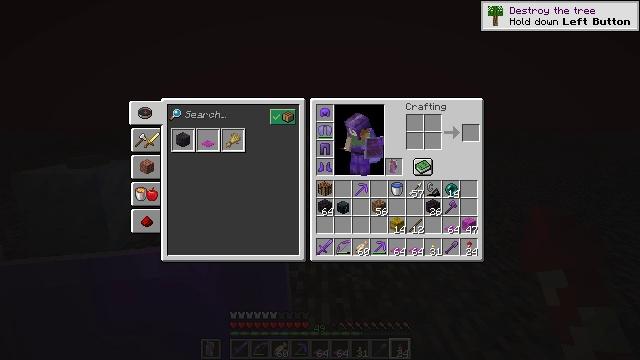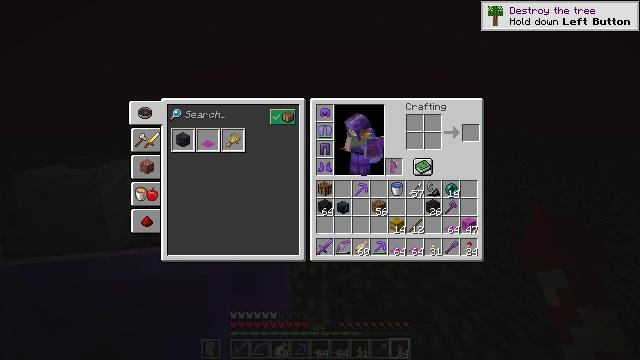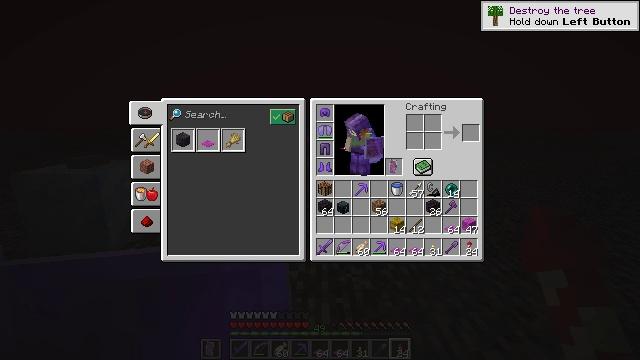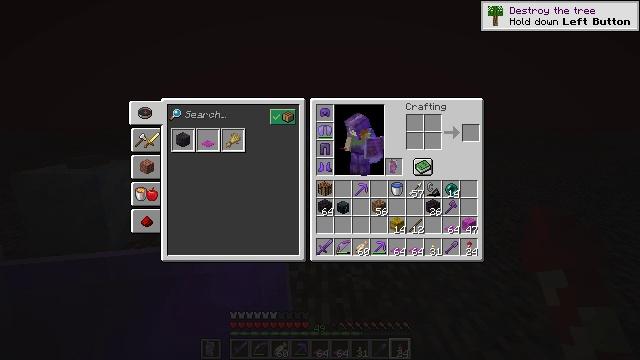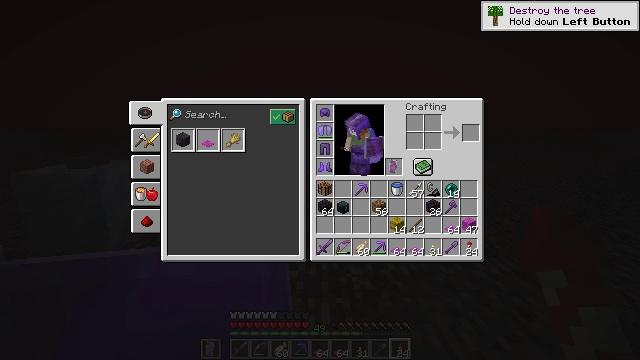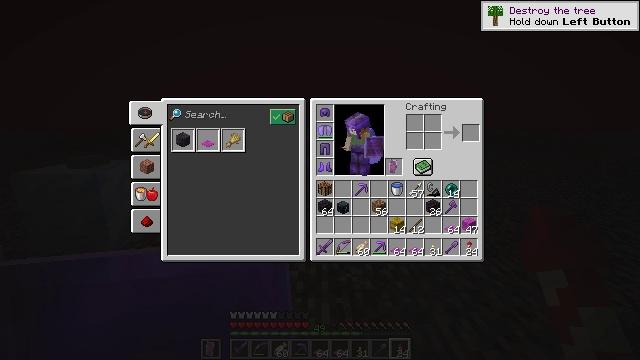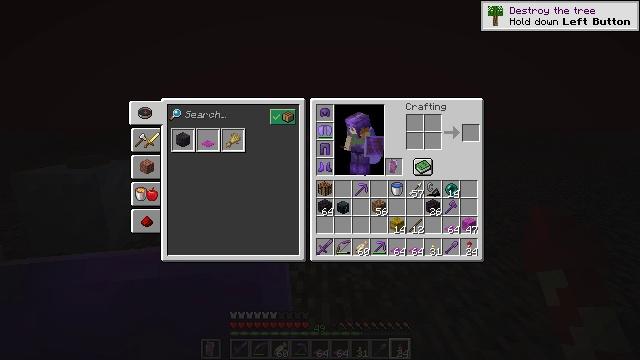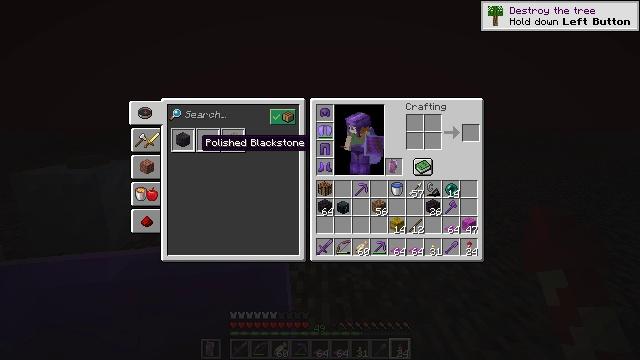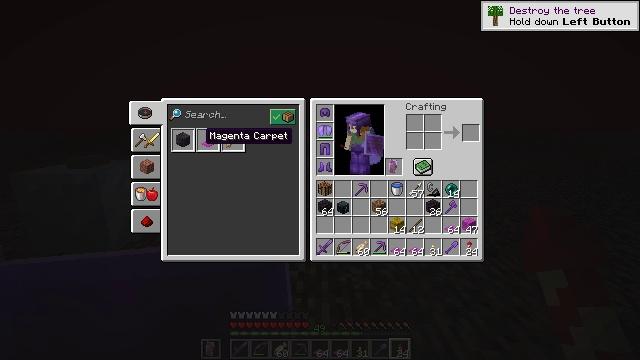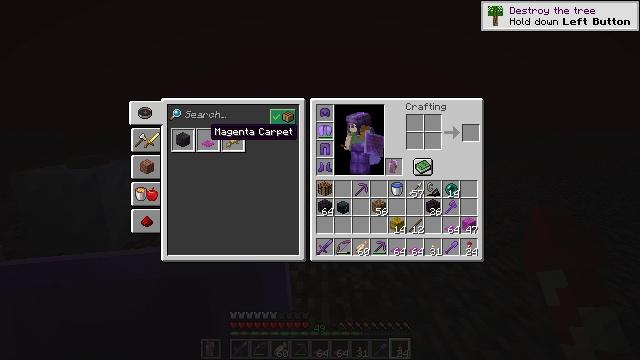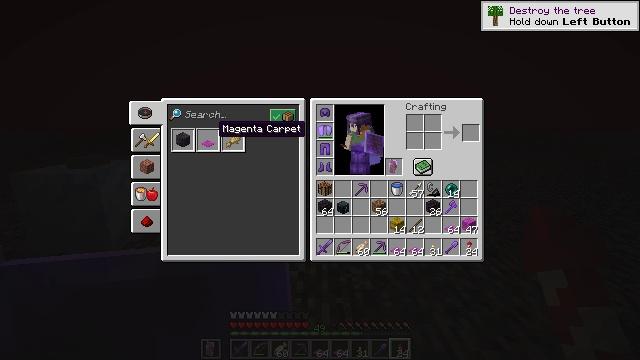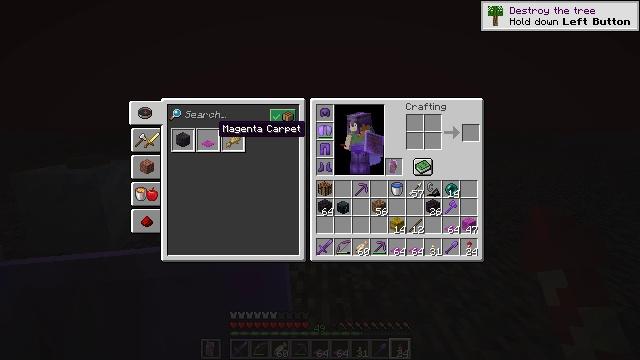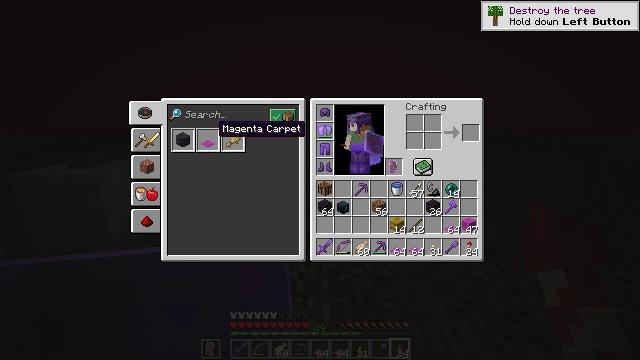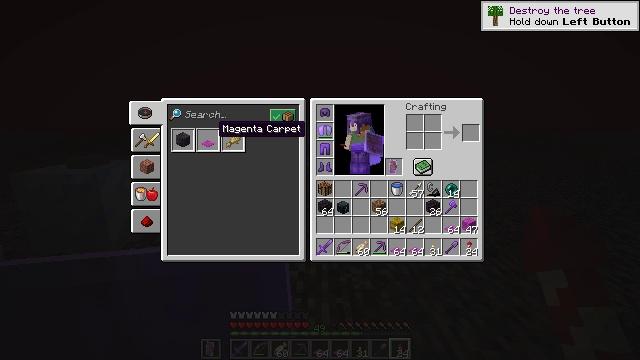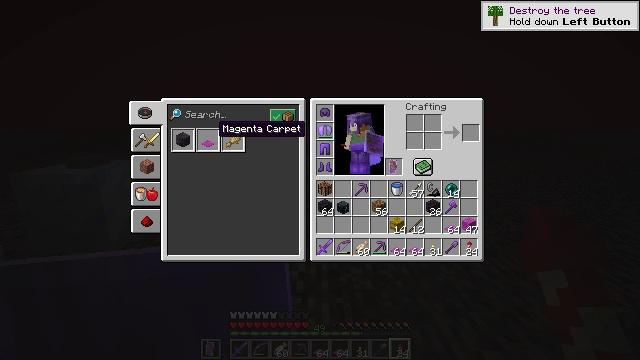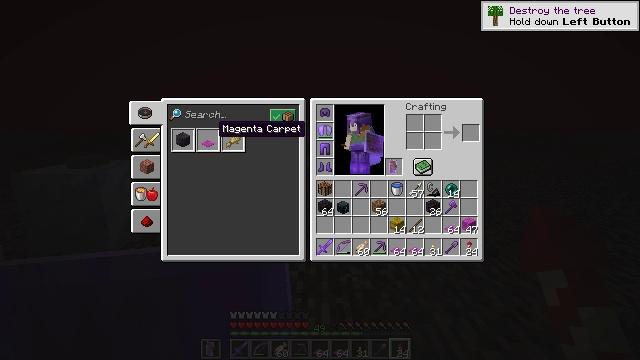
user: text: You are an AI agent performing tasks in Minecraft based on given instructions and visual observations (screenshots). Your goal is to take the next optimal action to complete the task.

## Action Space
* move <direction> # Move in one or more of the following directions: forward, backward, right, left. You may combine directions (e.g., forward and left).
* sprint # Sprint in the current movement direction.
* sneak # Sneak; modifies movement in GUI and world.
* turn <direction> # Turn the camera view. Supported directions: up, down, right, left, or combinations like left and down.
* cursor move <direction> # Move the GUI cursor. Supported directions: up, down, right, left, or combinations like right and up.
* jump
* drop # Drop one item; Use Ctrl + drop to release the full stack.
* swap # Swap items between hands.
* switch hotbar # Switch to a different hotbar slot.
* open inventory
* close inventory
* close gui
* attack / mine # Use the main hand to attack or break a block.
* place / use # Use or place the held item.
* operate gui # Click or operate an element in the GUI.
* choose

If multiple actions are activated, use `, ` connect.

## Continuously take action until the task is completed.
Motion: motion action
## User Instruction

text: Craft a magenta carpet for your home.
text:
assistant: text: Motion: sneak
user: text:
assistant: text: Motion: sneak
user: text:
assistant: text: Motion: sneak
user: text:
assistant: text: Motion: sneak, cursor move up
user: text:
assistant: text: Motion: sneak, cursor move up
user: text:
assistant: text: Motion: sneak, cursor move up
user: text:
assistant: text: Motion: sneak
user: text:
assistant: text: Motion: sneak, cursor move up
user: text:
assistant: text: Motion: sneak
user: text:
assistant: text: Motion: sneak, cursor move right
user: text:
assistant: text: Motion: sneak
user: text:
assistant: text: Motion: sneak
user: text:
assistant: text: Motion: sneak
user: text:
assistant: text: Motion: sneak, operate gui
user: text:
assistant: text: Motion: sneak, operate gui
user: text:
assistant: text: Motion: sneak, operate gui
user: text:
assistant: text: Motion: sneak, cursor move right
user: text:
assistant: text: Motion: sneak, cursor move right
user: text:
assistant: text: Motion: sneak, cursor move right
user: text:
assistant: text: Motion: sneak, cursor move right
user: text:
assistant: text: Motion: sneak, cursor move right
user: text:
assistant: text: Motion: sneak, cursor move right
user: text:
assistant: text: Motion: sneak, cursor move right
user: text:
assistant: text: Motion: sneak
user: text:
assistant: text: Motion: sneak
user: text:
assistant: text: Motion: sneak
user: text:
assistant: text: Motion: sneak
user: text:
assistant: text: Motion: sneak
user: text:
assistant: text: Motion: sneak
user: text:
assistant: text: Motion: sneak